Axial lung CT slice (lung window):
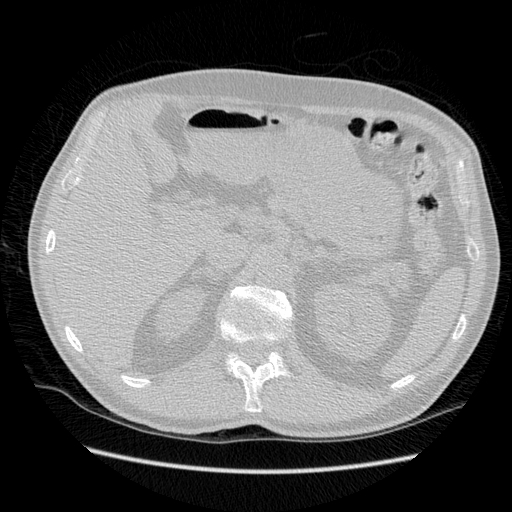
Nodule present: no